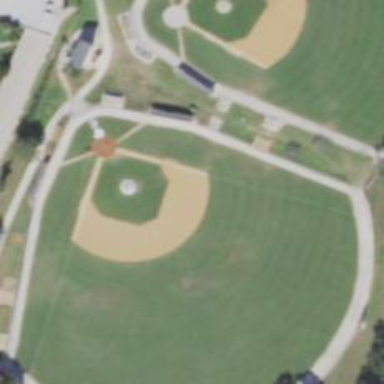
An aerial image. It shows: Baseball pitch for leisure and sports activities.